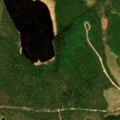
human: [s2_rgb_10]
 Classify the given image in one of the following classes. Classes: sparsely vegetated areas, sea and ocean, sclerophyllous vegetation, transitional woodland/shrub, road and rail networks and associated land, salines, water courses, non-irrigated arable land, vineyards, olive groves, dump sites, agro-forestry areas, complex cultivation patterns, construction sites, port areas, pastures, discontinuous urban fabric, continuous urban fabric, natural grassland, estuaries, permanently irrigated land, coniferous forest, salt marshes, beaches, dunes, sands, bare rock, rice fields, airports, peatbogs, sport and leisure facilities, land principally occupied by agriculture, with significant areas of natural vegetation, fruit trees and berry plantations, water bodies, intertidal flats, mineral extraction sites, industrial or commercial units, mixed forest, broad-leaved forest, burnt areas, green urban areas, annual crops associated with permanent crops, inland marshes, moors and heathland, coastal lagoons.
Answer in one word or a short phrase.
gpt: coniferous forest, mixed forest, transitional woodland/shrub, water bodies